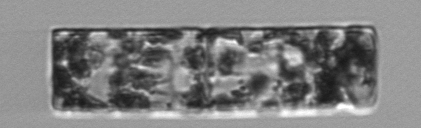
Label: Guinardia_flaccida